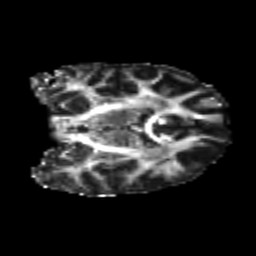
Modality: FA
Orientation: coronal
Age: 22
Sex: female
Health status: healthy
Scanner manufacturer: philips
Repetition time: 7.384 s
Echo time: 0.08599 s